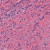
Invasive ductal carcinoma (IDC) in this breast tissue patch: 1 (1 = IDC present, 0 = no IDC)